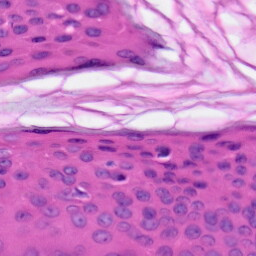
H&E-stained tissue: Skin